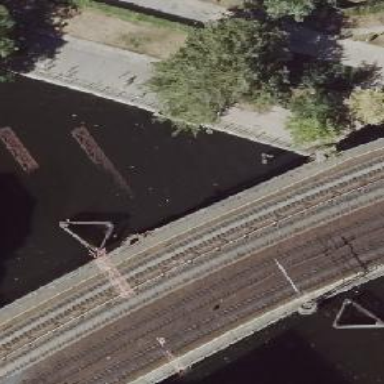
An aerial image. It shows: Bridge for electrified light rail. It has ballastless railway track.